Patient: sex F, age 39
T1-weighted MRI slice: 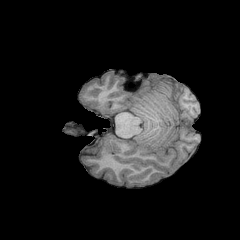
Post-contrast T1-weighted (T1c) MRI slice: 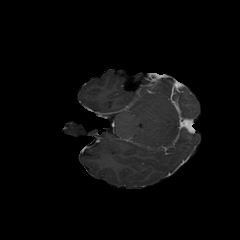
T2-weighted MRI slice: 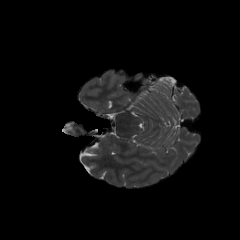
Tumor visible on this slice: no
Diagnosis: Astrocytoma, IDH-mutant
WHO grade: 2